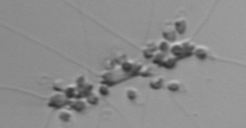
Label: Chaetoceros_didymus_TAG_external_flagellate